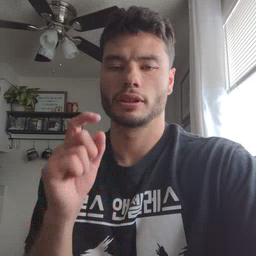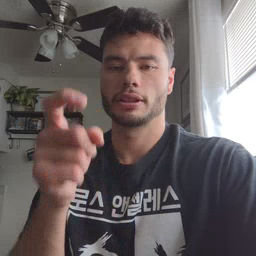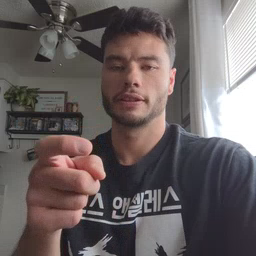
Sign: gift